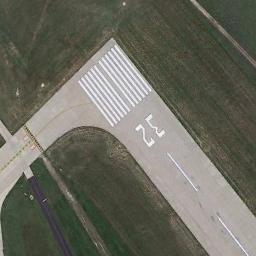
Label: runway